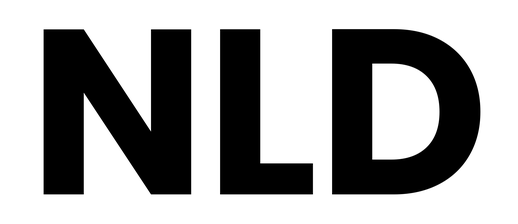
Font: Poppins-Bold